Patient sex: M
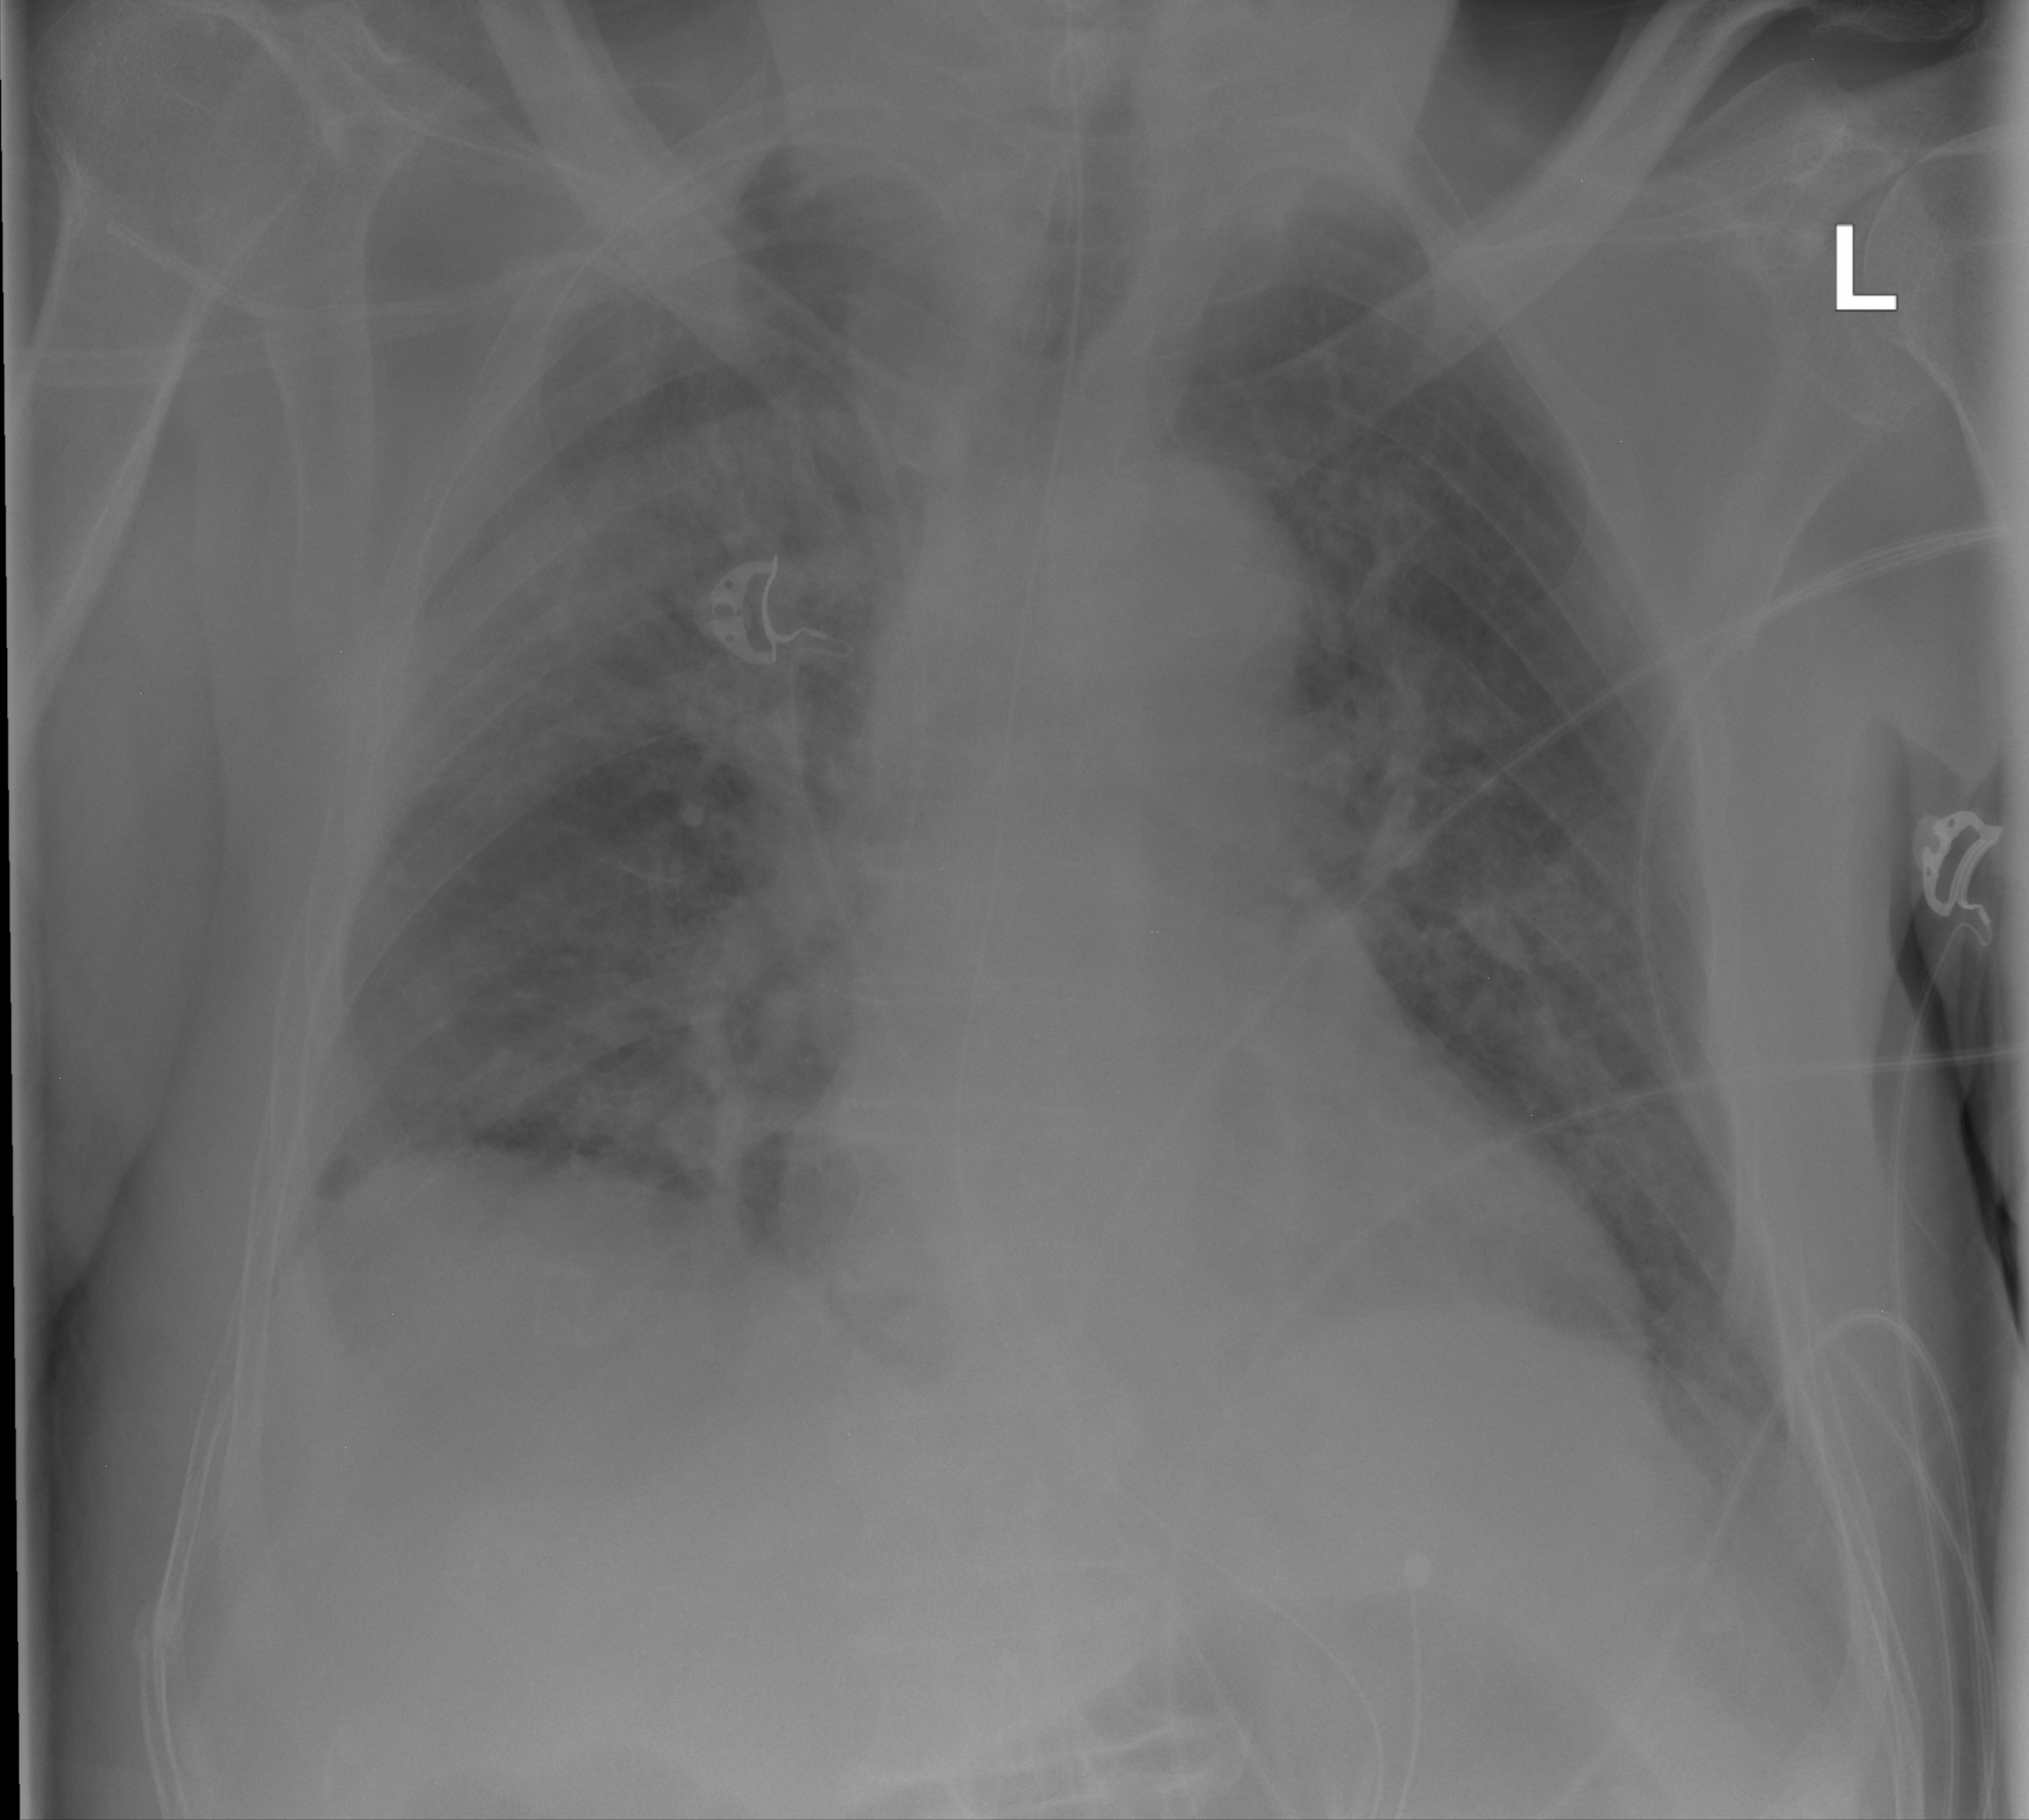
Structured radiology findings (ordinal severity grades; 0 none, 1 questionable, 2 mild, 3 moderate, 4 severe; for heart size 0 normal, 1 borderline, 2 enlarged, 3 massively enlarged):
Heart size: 0
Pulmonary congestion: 2
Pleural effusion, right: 2
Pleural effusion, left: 0
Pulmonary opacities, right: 3
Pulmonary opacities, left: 2
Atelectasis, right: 3
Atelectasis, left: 0